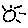
Label: sun